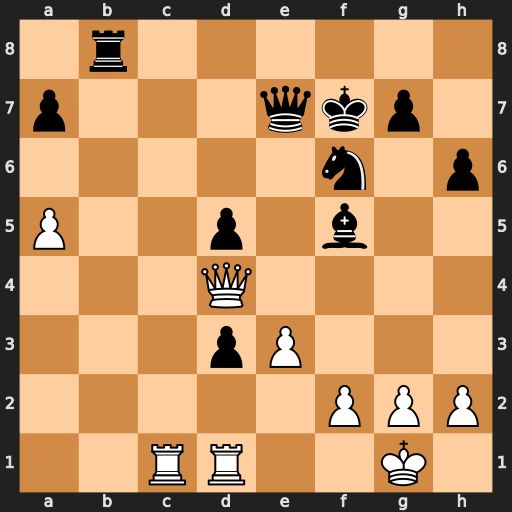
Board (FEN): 1r6/p3qkp1/5n1p/P2p1b2/3Q4/3pP3/5PPP/2RR2K1
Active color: w
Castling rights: -
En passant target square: -
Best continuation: Qf4 Rb2 Qxf5